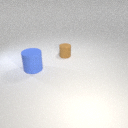
large blue rubber cylinder in front of small brown rubber cylinder